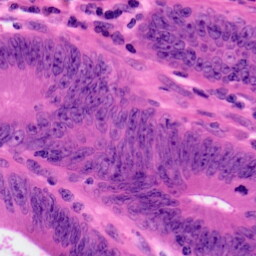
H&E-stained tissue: Colon